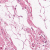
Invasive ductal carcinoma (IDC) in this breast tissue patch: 0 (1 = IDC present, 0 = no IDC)